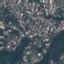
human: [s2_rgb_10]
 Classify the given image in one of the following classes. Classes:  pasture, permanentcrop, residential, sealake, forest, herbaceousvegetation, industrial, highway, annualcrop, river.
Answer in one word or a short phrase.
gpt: Residential